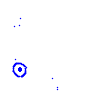
Particle: kaon